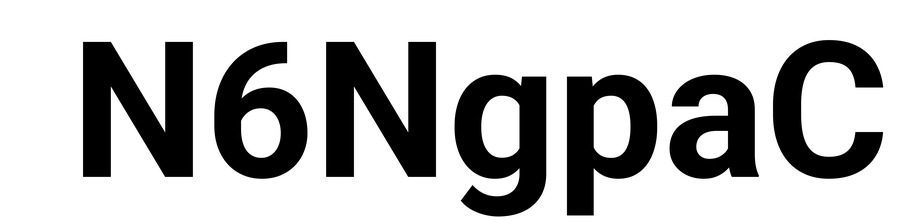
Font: Roboto_Bold